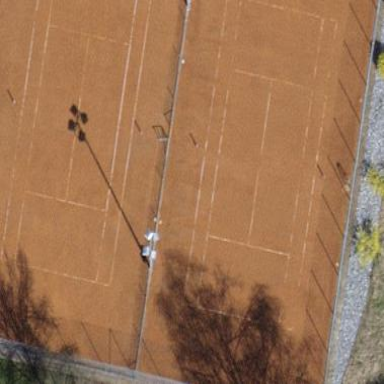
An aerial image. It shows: Clay tennis court pitch.